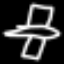
Label: airplane